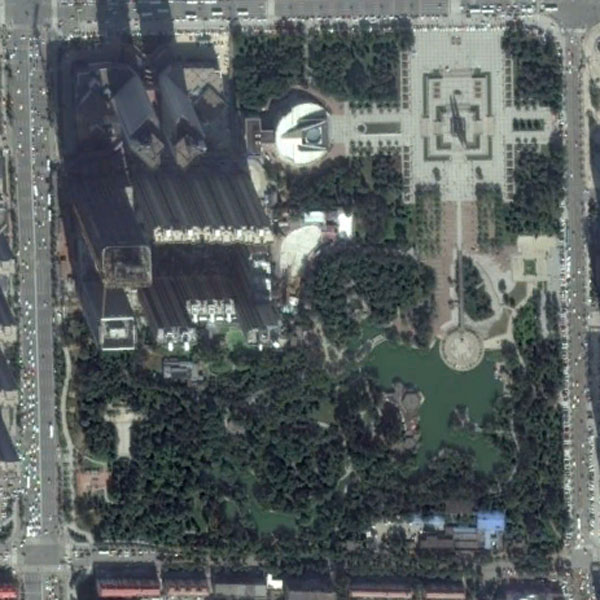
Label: Park